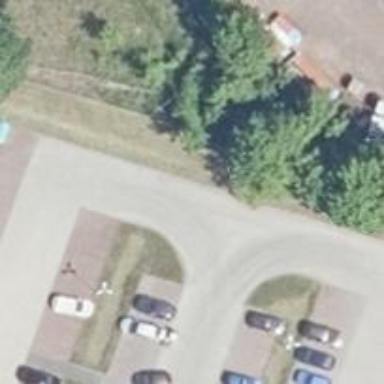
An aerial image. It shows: Parking aisle designated as service road.